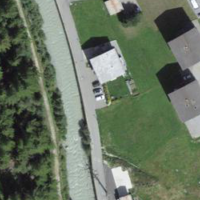
EUNIS habitat code: 26
Species observed at this site:
Sambucus racemosa
Dactylis glomerata
Tussilago farfara